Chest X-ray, AP view. Patient: 49 years old, sex M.
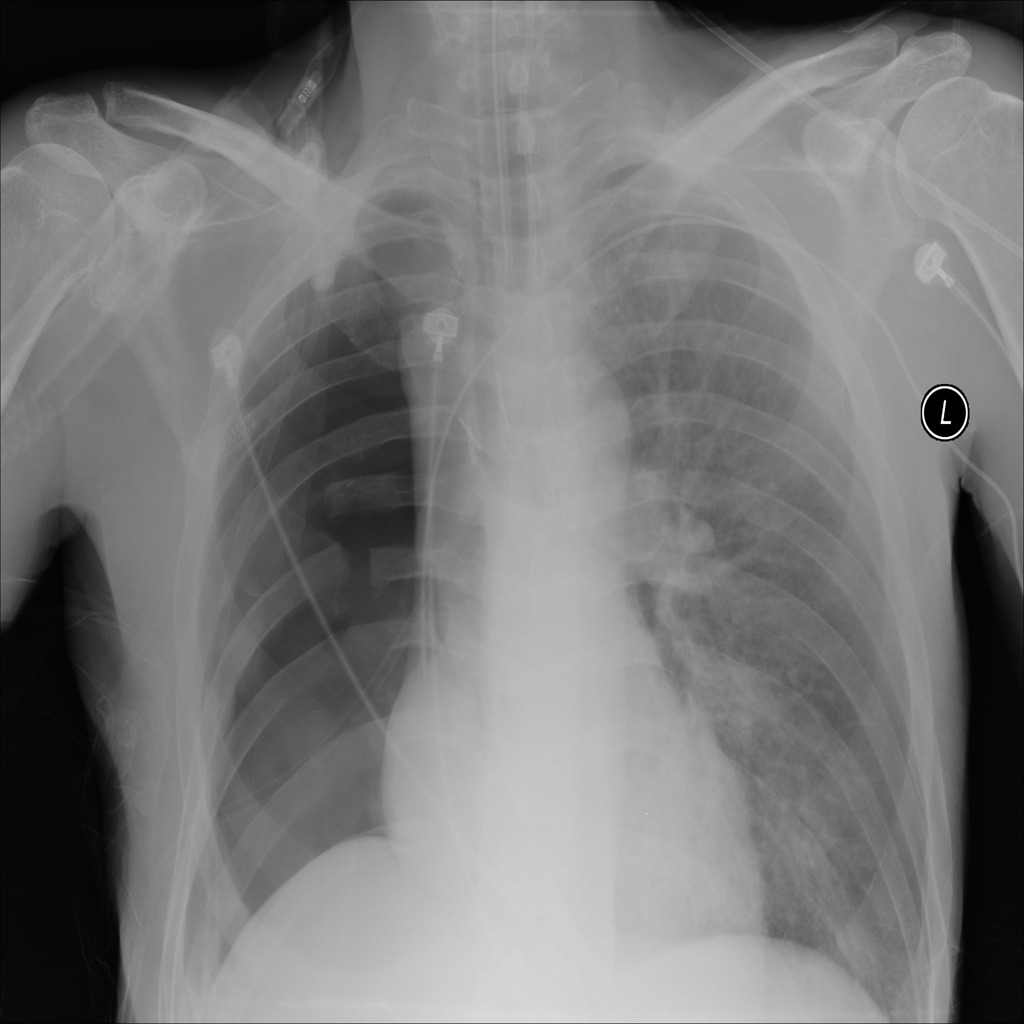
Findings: Infiltration